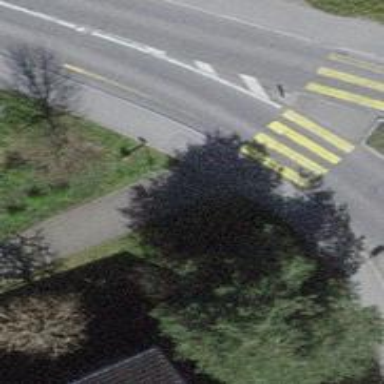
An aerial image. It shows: Footway surfaced with paving stones.